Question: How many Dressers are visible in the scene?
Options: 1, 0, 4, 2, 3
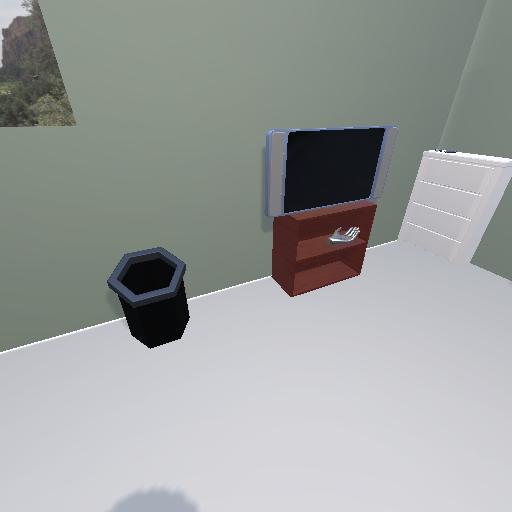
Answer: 1